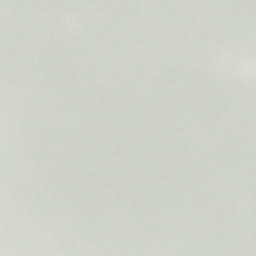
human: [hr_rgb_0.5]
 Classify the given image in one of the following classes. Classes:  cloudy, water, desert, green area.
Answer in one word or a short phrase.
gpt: cloudy